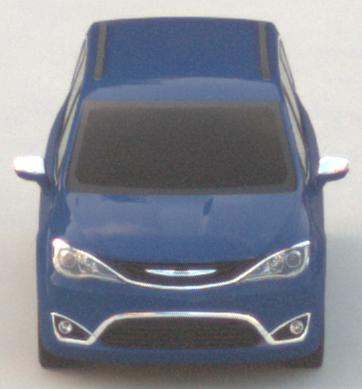
Make: Chrysler
Model: Pacifica
Detailed model: -
Model produced from: 2016
Model produced until: 2020
Doors: 5
Color: blue
Road condition: dry road
Daytime: sunrise or sunset
Contrast: low contrast